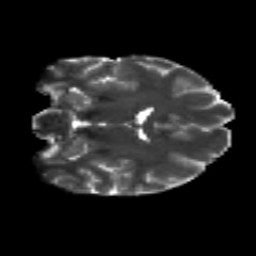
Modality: T2w
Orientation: coronal
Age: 22
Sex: male
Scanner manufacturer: siemens
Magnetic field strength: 3 T
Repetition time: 8.8 s
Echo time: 0.085 s